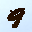
Label: 9